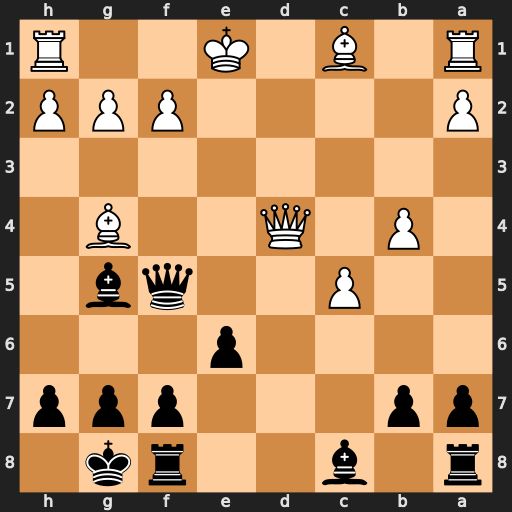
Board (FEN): r1b2rk1/pp3ppp/4p3/2P2qb1/1P1Q2B1/8/P4PPP/R1B1K2R
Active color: b
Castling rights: KQ
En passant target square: -
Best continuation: Bf6 Bxf5 Bxd4